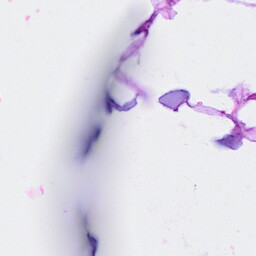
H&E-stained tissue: Breast